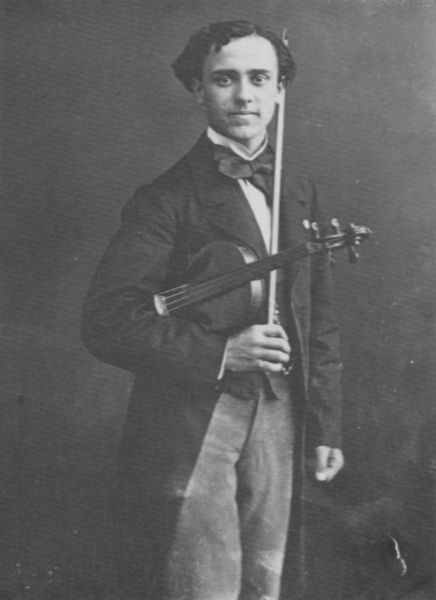
Titel: Pablo de Sarasate (1844-1908), Violinist
Künstler: Atelier Nadar
Institution: unbekannt
Schlagwörter: dunkel, hand, mann, weiß, grau, haar, hell, hintergrund, holz, mund, nase, raum, schwarz, stirn, zimmer, blick, schleife, anzug, hemd, hose, jung, arm, augen, gesicht, halten, kragen, lang, mensch, stehen, bildnis, hände, instrument, portrait, porträt, haare, halbfigur, mantel, stehend, stoff, innen, konzert, musik, musiker, frontal, lippen, locken, scheitel, stock, lächeln, bogen, hosen, steg, frack, spielen, seitenscheitel, junge, fliege, kniestück, foto, fotografie, photographie, wei, lachen, schwarz weiss, säbel, kunst, photo, geige, geigenbogen, geigenspieler, geiger, violine, rau, junger mann, saiten, schnecke, virtuose, drehung, fotographie, studio, glücklich, streichinstrument, nadar, haaren, solist, schwalbenschwanz, fotografier, schwarzg, frak, frendlich, freundliches gesicht, gesichct, hintergrund uni, hodse, nader, taktstock, violione